Question: I have static array that have 2 set of data.
I have make 2 part of the one div and on right side show all list from array and on left side nothing.
On right side have put '+' sign on button, on it's click that record came on left side div and working fine and at that time the plus sign become minus when that record came on left side, when click on minus sign again that record removed from left side. Just like toggle.
Now I want to filter the right side of list using textbox.
It will search on 2 columns i.e. code and title.
but how to make filter I don't know.
HTML Code :
'''
<div class="col-md-6">
<div class="col-md-4">
<input type="text" required id="filterD" class="form-control" data-bind=""/>
</div>
<!-- ko foreach: controlFields -->
<div class="row">
<div class="col-md-11 table-bordered">
<div class="form-group" style="padding-top: 3px;">
<div class="col-md-2" data-bind="text:code">
</div>
<div class="col-md-7" data-bind="text:title">
</div>
<div class="col-md-1" data-bind="text:i1">
</div>
<div class="col-md-1" data-bind="text:i2">
</div>
<div>
<!-- ko ifnot : viewFlag -->
<button class="btn-primary btn-xs" data-bind="click: $root.addField">
<i class="glyphicon glyphicon-plus-sign"></i>
</button>
<!-- /ko -->
<!-- ko if : viewFlag -->
<button class="btn-primary btn-xs" data-bind="click: $root.removeField">
<i class="glyphicon glyphicon-minus-sign"></i>
</button>
<!-- /ko -->
</div>
</div>
<!-- ko foreach: subFields -->
<div style="padding-top: 3px" class="form-group" data-bind="attr:{'title':description()}">
<div class="col-md-2">
</div>
<div style="border-top: 1px solid #ddd; " class="col-md-2" data-bind="text:code">
</div>
<div style="border-top: 1px solid #ddd; " class="col-md-7" data-bind="text:title">
</div>
<div>
<button class="btn-primary btn-xs"><i class="glyphicon glyphicon-plus-sign"></i></button>
</div>
</div>
<!-- /ko -->
</div>
</div>
<br />
<!-- /ko -->
</div>
'''
'''
var exports = {},
ViewModel, ControlField , SubField;
SubField = function(code, title,data,description){
var self = this;
self.code = ko.observable(code);
self.title = ko.observable(title);
self.data = ko.observable(data);
self.description = ko.observable(description);
};
ControlField = function(code, title, i1, i2){
var self = this;
self.code = ko.observable(code);
self.title = ko.observable(title);
self.i1 = ko.observable(i1);
self.i2 = ko.observable(i2);
self.subFields = ko.observableArray([]);
self.viewFlag = ko.observable(false);
};
ViewModel = function(data) {
var self = this;
self.controlFields = ko.observableArray([]);
var controlField = new ControlField("100","BookTitle","0","1");
self.controlFields.push(controlField);
controlField.subFields().push(new SubField("a","Title","JAVA","For Entering Item Title Data"));
controlField.subFields().push(new SubField("p","Section","2","For Section"));
var controlField1 = new ControlField("245","Author","1","0");
self.controlFields.push(controlField1);
controlField1.subFields().push(new SubField("a","Name","Herbert","Name of The Author"));
controlField1.subFields().push(new SubField("d","Place","Ontario","Place of Author"));
self.addField = function(field){
field.viewFlag(true);
};
self.removeField = function(field){
field.viewFlag(false);
};
};
'''
I want that when I type any character in 'input=text' it will filter data and then show.
Any suggestion on this.
Here's Screen of this code :

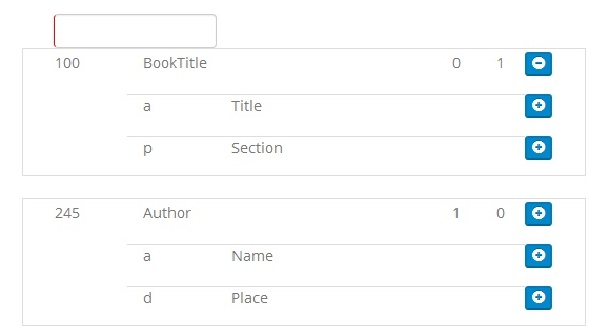
Answer: You can use ko.computed for filtering the data.
'''
//filter html binding
<input type="text" required id="filterD" class="form-control" data-bind="value:filter,valueUpdate: 'keyup'" />// use valueUpdate binding
//bind filter to filter text
self.filter = ko.observable();
//Use filteredList in html binding instead of controlFields
self.filteredList = ko.computed(function () {
var filter = self.filter(),
arr = [];
if (filter) {
ko.utils.arrayForEach(self.controlFields(), function (item) {
if (item.code() == filter || item.title() == filter) {
arr.push(item);
}
});
} else {
arr = self.controlFields();
}
return arr;
});
'''
<URL>
//sorry for ui part(Html alignment) in demo.